Interaction volume radius: 5 \u00c5
Interaction volume height: 10 \u00c5
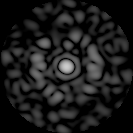
Disorder parameter: 0.8383